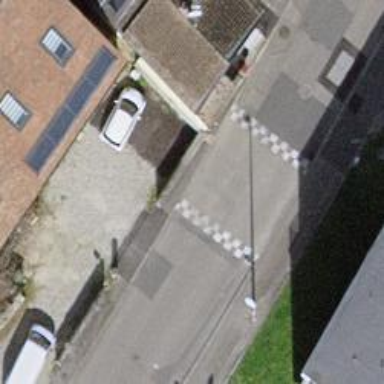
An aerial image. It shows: Table-style traffic calming feature.